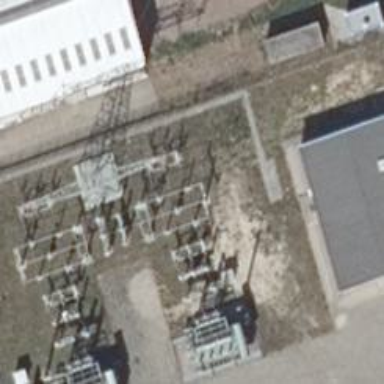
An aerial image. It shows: Three cables of power line.